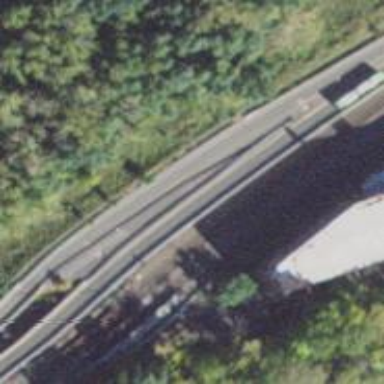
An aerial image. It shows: Asphalt busway.